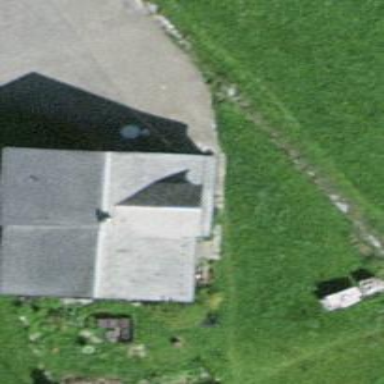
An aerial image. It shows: Farm building.